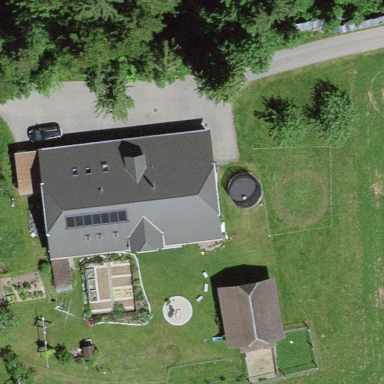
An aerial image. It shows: Farm building.